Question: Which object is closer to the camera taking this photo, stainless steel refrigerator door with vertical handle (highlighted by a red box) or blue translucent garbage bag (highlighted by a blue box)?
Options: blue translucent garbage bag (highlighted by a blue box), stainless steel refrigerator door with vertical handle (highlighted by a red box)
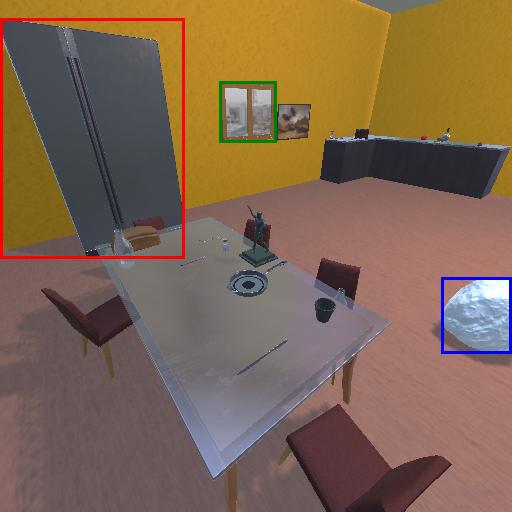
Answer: blue translucent garbage bag (highlighted by a blue box)